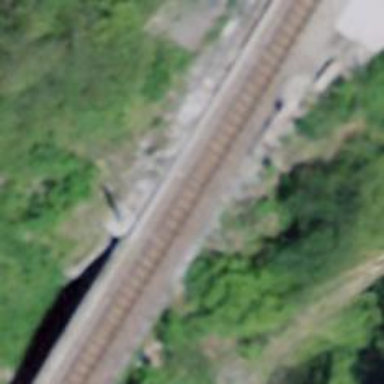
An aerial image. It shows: Narrow-gauge railway with single track. The railway is electrified with contact line.